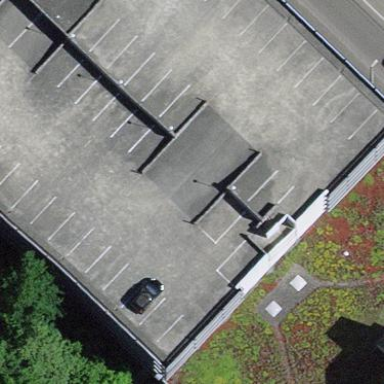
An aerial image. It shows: Parking building.